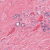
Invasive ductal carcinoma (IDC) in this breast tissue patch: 0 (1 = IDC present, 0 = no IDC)